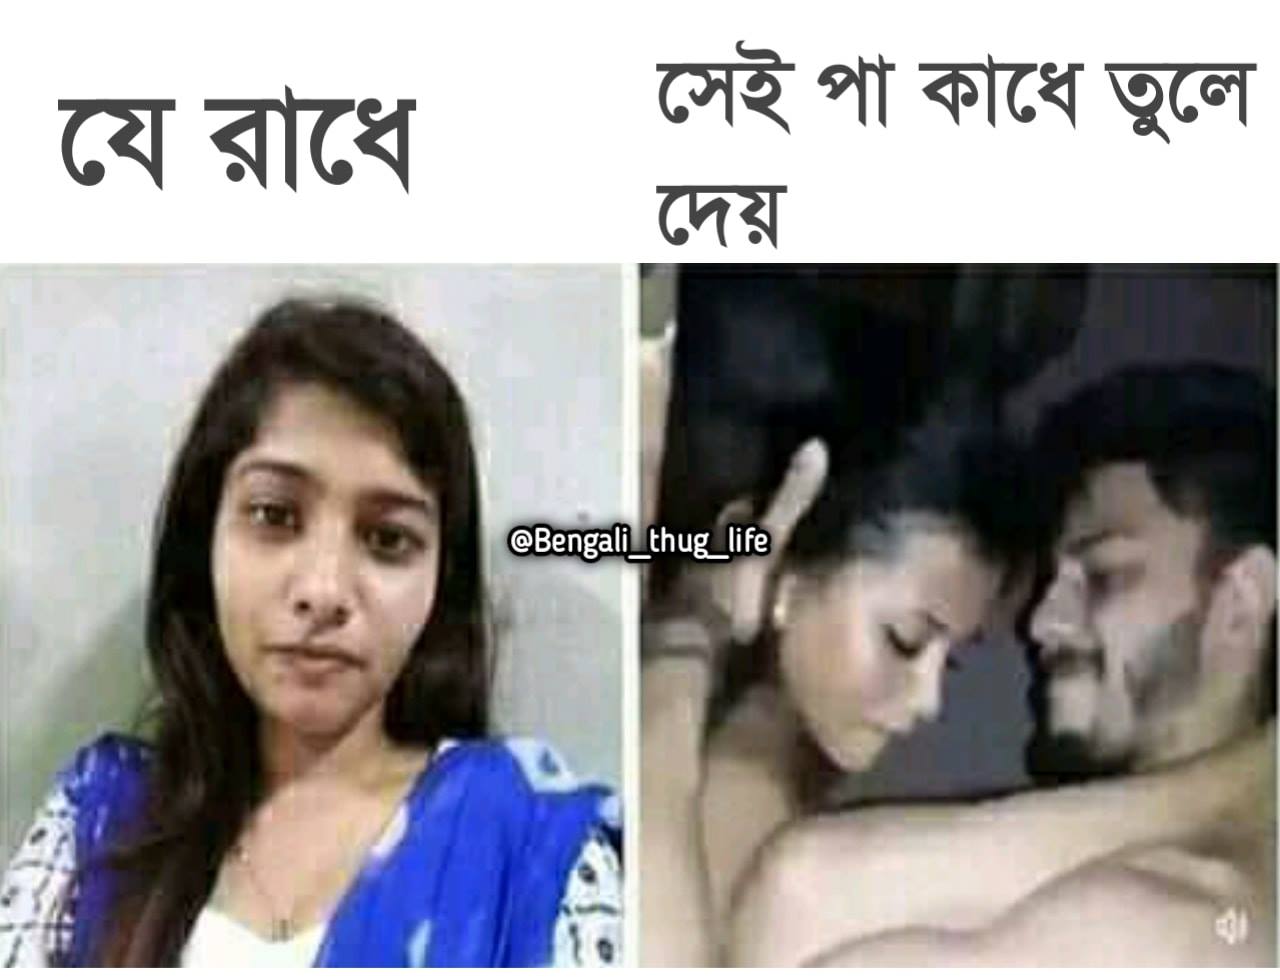
Caption: যে রাধে   সেই পা কাধে তুলে দেয়
Label: hate